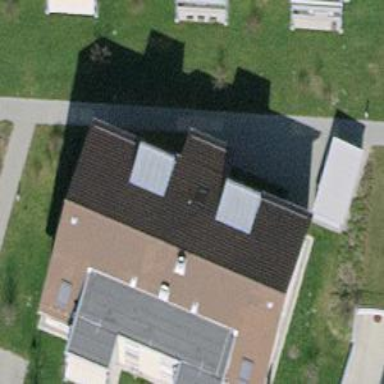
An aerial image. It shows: Gabled roof tile apartment building.